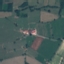
Land use / land cover: Pasture